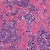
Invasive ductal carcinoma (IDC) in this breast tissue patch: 1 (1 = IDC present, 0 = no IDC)